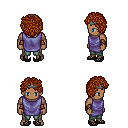
a pixel art fantasy rpg character, male body template, human, dark skin, chain tabard jacket, teal pants, brunette curly afro hairstyle, iron tiara, leather bracers, ghillies, four views (front, back, left, right), 2x2 character sprite sheet, small pixel art, hard edges, no anti-aliasing